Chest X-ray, PA view. Patient: 15 years old, sex F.
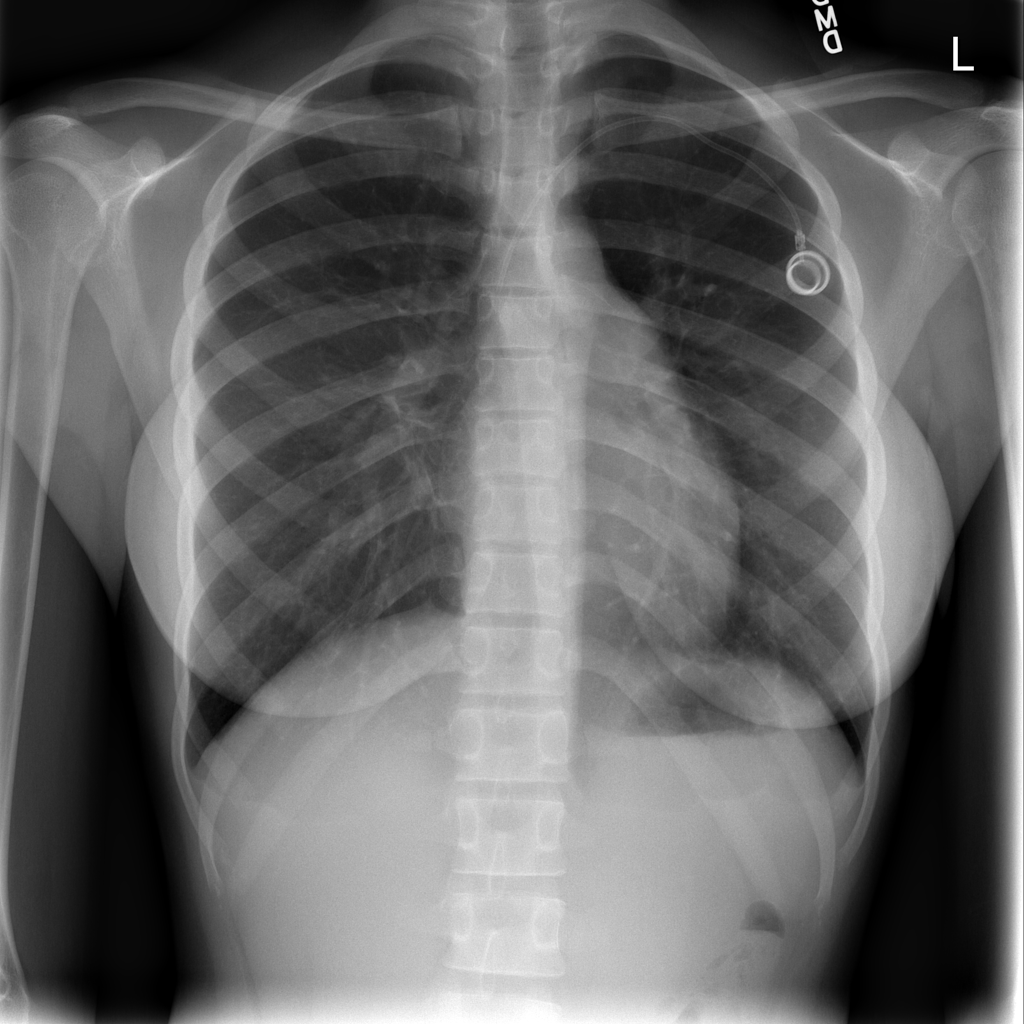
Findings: No Finding